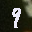
Label: 9